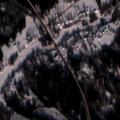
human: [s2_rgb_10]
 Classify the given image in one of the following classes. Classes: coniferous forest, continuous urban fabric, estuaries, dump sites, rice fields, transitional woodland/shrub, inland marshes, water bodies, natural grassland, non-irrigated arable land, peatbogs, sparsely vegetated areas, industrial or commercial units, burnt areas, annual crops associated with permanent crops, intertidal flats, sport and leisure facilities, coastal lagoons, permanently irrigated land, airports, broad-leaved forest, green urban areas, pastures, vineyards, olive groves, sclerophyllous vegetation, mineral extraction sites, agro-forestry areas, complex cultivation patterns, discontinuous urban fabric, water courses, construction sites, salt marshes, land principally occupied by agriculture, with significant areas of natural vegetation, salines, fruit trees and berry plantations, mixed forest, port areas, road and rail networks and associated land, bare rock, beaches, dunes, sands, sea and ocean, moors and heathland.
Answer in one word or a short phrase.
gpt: discontinuous urban fabric, broad-leaved forest, coniferous forest